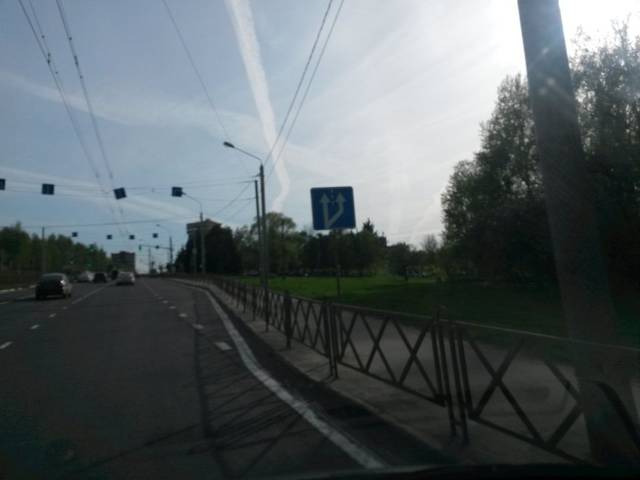
Region: Russia
Coordinates: 57.583, 39.853